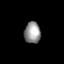
Tissue: prostate
Cell type: Fibroblasts
Senescence score: 0.7297
Nuclear area (px): 341
Mean DAPI intensity: 148.296